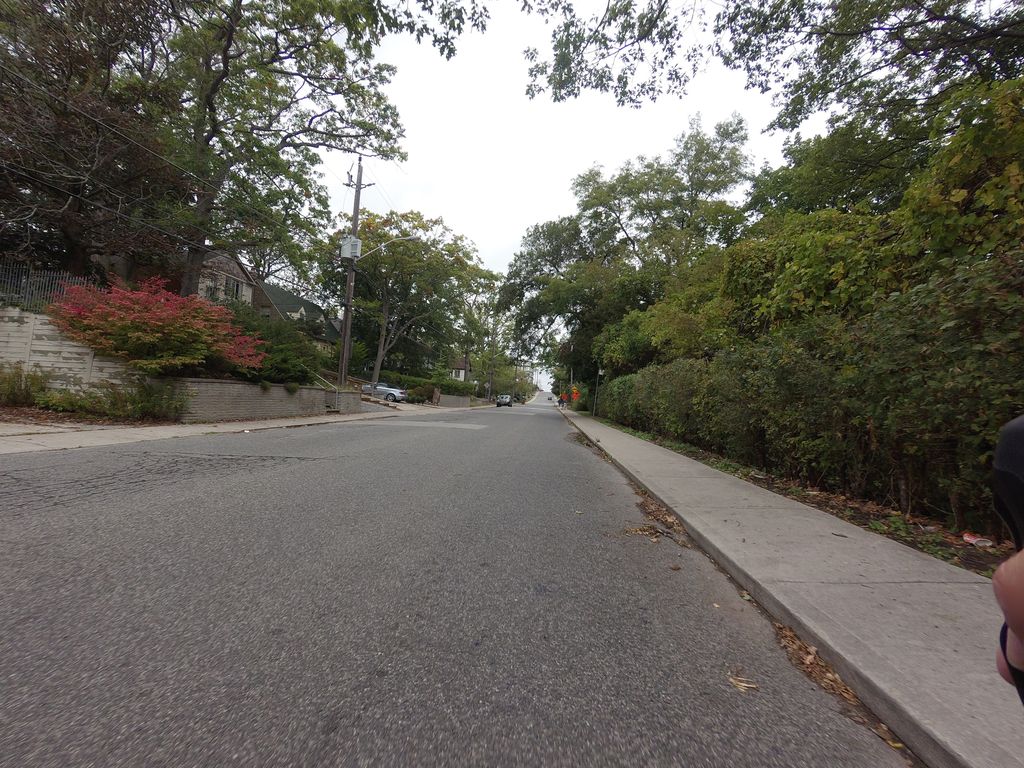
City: toronto